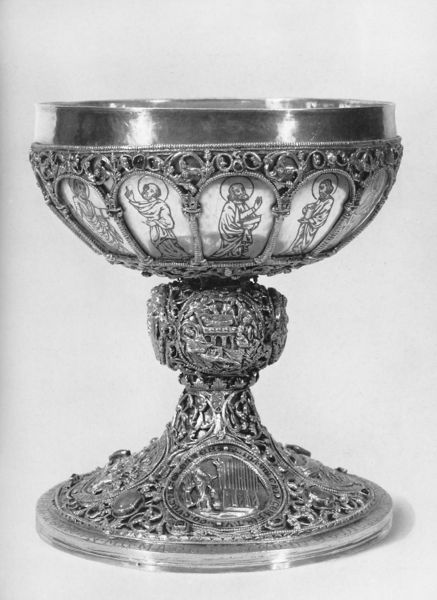
Titel: Kelch aus St. Trudpert
Institution: New York, The Metropolitan Museum of  Art
Schlagwörter: fuß, mann, männer, ornament, schale, silber, kirche, gewand, gold, kelch, edelsteine, kreis, rund, rundbild, schrift, bilder, rand, inschrift, dekor, ornamente, metall, foto, becher, gefäß, medaillon, kupfer, beschriftung, verziert, knauf, heiligenschein, jesus, heilige, abendmahl, ziseliert, verzierungen, legende, apostel, ziselierung, goldschmiedearbeit, dekorum, medaillonm, messkelch